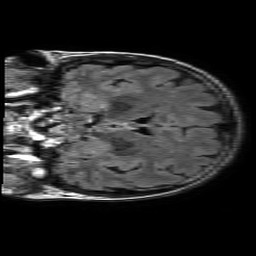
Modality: FLAIR
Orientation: coronal
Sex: female
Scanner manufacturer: philips
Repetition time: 11 s
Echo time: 0.125 s